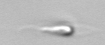
Label: flagellate_morphotype3